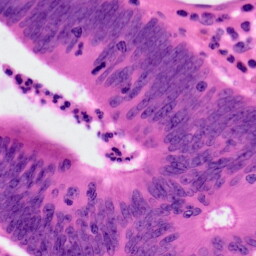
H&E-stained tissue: Colon